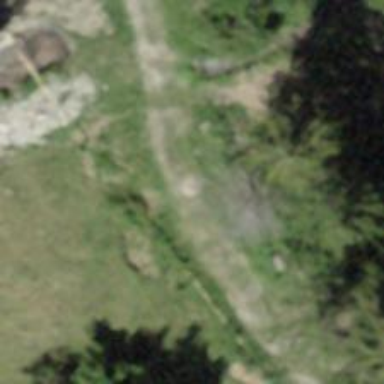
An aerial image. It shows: Unpaved unclassified road.